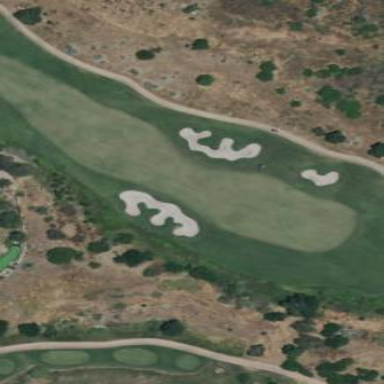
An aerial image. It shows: Golf fairway surrounded by grass.